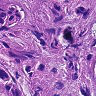
Metastatic tissue present: yes